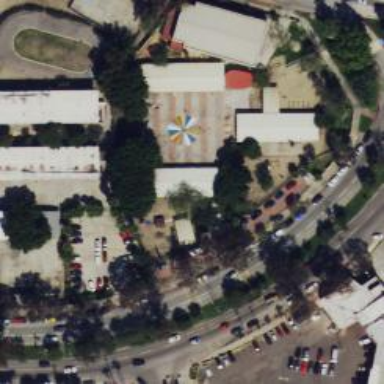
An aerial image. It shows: Kindergarten.